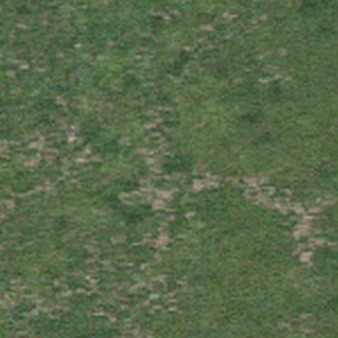
Label: other